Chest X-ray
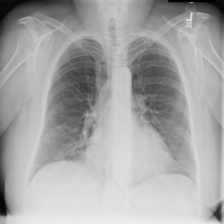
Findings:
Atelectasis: negative
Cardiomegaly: negative
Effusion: negative
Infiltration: negative
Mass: negative
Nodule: negative
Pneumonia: negative
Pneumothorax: negative
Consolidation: negative
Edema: negative
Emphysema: negative
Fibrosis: negative
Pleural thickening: negative
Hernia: negative